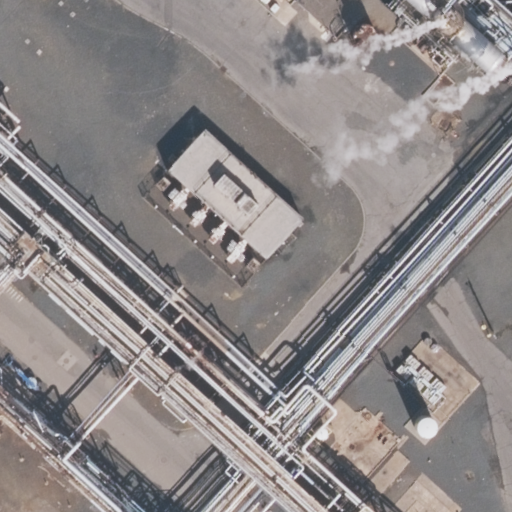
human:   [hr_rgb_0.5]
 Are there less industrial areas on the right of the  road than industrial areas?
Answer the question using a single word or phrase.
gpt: no

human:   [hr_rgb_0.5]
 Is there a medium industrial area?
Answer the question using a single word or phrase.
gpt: no

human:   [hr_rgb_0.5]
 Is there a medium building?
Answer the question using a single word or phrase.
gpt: no

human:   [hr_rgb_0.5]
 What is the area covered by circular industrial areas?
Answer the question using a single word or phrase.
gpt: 0m2

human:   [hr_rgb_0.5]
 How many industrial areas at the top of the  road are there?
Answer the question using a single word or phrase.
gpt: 0

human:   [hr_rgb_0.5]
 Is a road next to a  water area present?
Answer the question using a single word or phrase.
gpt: no

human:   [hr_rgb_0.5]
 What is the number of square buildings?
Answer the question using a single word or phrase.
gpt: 0

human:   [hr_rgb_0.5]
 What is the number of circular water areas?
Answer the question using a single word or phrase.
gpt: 0

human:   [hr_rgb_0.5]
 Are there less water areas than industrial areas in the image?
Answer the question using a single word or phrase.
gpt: yes

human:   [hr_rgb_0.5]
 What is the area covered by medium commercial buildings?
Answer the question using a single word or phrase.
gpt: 0m2

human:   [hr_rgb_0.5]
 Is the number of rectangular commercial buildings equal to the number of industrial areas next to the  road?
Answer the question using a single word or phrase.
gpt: no

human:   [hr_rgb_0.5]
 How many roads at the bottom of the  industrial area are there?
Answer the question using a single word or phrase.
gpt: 1

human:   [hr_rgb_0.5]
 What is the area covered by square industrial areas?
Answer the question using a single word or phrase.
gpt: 0m2

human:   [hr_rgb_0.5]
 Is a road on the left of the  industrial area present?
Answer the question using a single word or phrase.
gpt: yes

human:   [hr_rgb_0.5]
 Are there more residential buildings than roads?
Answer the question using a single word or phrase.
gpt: no

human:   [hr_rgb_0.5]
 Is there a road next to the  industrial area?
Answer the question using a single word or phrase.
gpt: yes

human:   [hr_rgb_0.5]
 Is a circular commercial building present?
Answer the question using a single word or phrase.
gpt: no

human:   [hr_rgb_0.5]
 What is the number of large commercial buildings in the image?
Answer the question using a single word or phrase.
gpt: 0

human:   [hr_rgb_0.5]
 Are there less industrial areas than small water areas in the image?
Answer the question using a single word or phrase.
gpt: no

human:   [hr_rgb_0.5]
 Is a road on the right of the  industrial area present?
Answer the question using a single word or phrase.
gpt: no

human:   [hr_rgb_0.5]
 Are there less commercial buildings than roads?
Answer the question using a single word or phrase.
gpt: yes

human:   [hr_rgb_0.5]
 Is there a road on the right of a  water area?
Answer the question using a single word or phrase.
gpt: no

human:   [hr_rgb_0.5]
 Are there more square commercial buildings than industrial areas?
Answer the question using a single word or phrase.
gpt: no

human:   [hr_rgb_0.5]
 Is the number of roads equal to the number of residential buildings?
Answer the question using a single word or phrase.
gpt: no

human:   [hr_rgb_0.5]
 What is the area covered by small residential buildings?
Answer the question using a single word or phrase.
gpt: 0m2

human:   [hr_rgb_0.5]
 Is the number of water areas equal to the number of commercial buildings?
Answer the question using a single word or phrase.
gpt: yes

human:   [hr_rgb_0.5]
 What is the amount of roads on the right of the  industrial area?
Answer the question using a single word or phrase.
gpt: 0

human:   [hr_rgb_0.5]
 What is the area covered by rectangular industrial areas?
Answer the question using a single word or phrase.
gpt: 10583m2

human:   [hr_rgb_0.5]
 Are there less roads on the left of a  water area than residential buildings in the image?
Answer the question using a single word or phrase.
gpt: no

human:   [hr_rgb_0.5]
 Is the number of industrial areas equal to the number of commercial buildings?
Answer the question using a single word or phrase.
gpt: no

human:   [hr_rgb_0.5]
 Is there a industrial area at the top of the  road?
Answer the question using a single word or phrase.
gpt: no

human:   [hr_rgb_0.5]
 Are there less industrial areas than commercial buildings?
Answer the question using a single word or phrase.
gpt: no

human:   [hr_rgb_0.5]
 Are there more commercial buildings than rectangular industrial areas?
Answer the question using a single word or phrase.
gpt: no

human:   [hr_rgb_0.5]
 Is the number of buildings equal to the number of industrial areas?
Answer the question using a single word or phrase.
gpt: no

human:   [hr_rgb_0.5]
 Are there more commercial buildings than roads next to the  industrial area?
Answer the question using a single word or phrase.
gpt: no

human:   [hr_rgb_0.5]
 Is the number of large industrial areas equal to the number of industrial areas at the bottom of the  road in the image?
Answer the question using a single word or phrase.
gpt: no